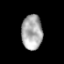
Tissue: prostate
Cell type: Fibroblasts
Senescence score: 0.9137
Nuclear area (px): 705
Mean DAPI intensity: 171.46